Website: crate-barrel
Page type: review-order
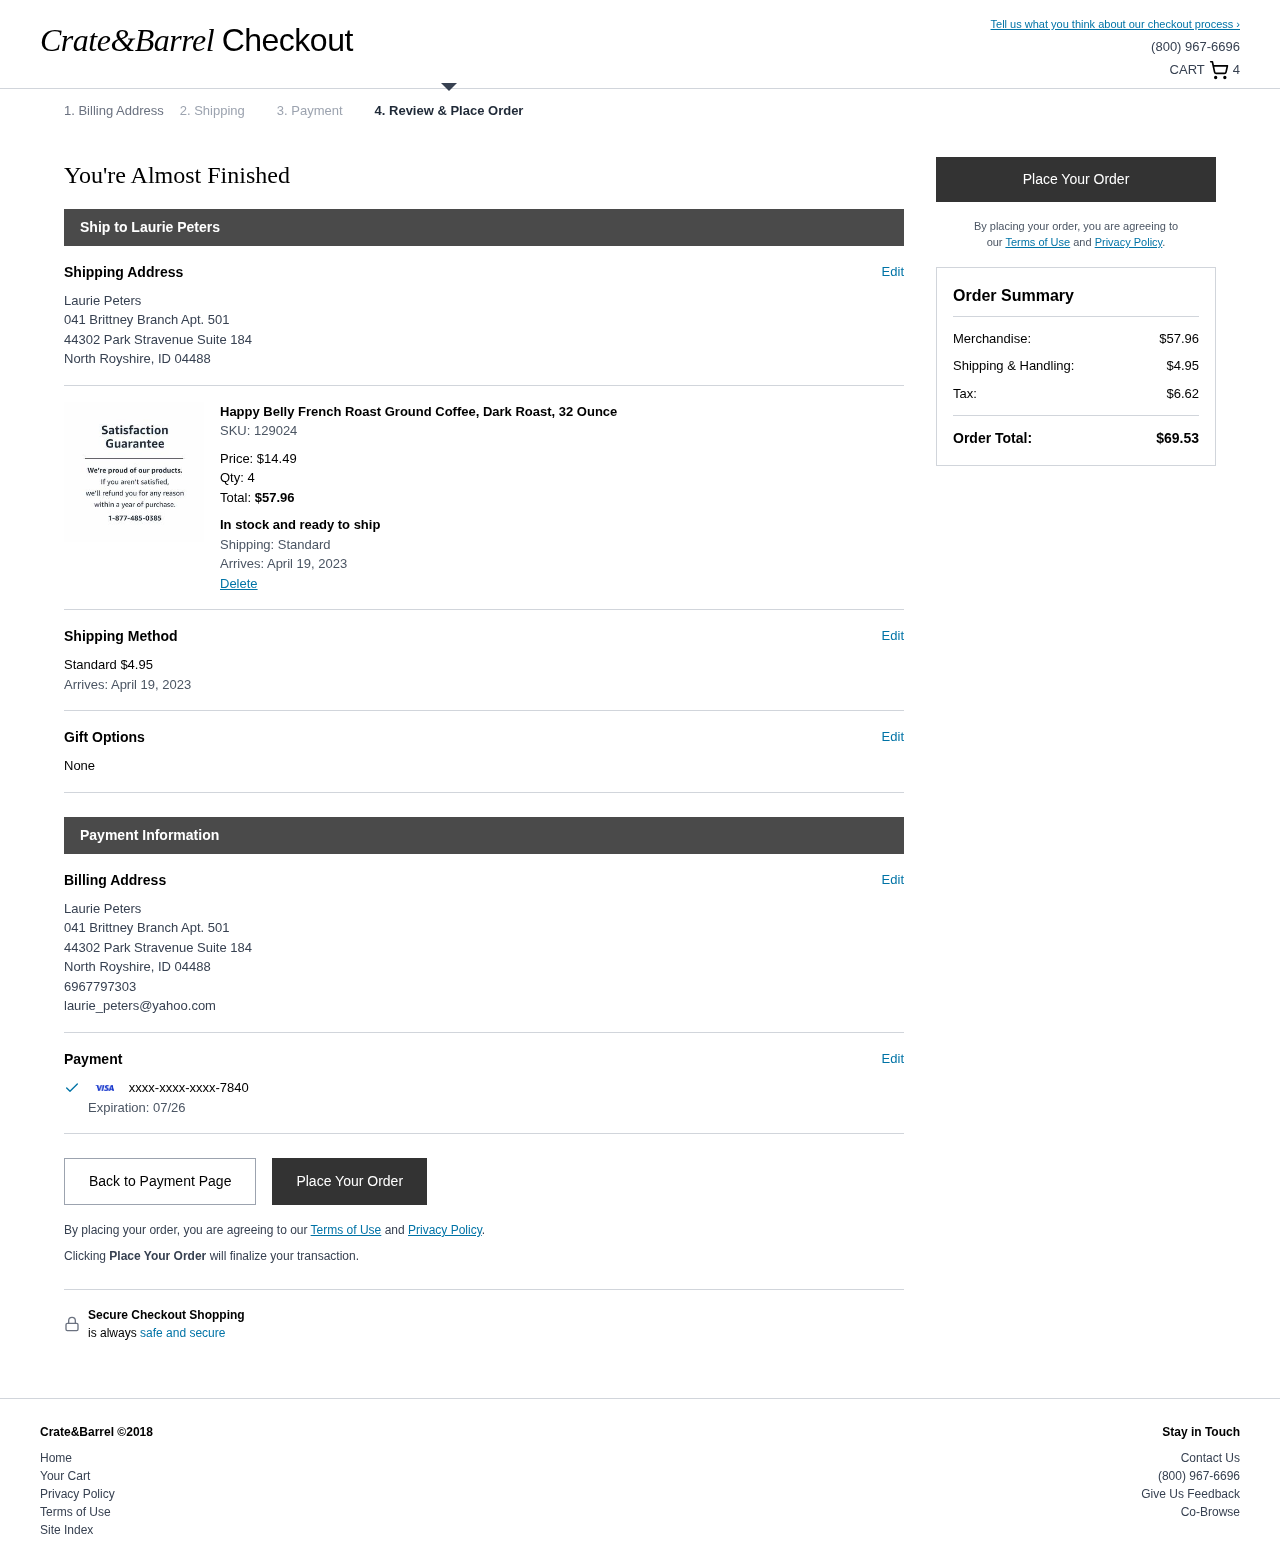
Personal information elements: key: PII_CARD_EXPIRY
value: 07/26
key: PII_CARD_LAST4
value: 7840
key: PII_EMAIL
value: laurie_peters@yahoo.com
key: PII_FULLNAME
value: Laurie Peters
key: PII_PHONE
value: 6967797303
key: PII_STREET
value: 041 Brittney Branch Apt. 501
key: PII_STREET2
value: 44302 Park Stravenue Suite 184
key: PII_FULLNAME2
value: Laurie Peters
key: PII_CITY2
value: North Royshire
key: PII_STATE_ABBR2
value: ID
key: PII_POSTCODE2
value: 04488
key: PII_FULLNAME3
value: Laurie Peters
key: PII_CITY3
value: North Royshire
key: PII_STATE_ABBR3
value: ID
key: PII_POSTCODE
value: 04488
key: PII_POSTCODE_FULL
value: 04488
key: PII_POSTCODE_NUMERIC
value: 4488
Product elements: key: PRODUCT1_NAME
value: Happy Belly French Roast Ground Coffee, Dark Roast, 32 Ounce
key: PRODUCT1_PRICE
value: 14.49
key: PRODUCT1_QUANTITY
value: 4
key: PRODUCT1_SKU
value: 129024
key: PRODUCT1_TOTAL
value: $57.96
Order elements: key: ORDER_NUM_ITEMS
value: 4
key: ORDER_DELIVERY_DATE
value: April 19, 2023
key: ORDER_SHIPPING_COST
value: $4.95
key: ORDER_DELIVERY_DATE2
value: April 19, 2023
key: ORDER_SUBTOTAL
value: $57.96
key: ORDER_SHIPPING_COST2
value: $4.95
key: ORDER_TAX
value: $6.62
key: ORDER_TOTAL
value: $69.53